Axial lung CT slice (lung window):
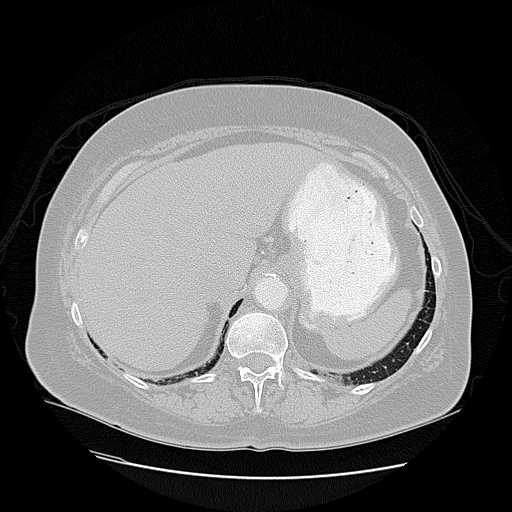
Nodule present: no